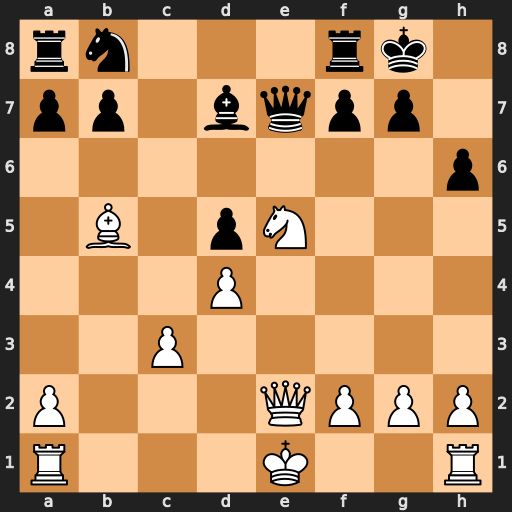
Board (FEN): rn3rk1/pp1bqpp1/7p/1B1pN3/3P4/2P5/P3QPPP/R3K2R
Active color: w
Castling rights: KQ
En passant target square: -
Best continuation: Nxd7 Qxd7 Bxd7